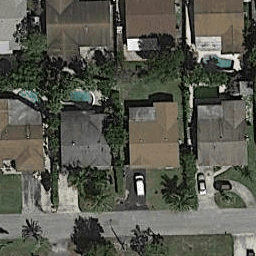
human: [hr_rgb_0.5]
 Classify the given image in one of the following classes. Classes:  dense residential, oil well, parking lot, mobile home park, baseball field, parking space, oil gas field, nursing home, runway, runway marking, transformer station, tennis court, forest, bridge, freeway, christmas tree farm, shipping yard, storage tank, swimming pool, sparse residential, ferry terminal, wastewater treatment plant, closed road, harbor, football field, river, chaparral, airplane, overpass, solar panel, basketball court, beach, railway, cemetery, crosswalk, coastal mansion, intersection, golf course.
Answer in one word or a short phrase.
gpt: dense residential